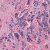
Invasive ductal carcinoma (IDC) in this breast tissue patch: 1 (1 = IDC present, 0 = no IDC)